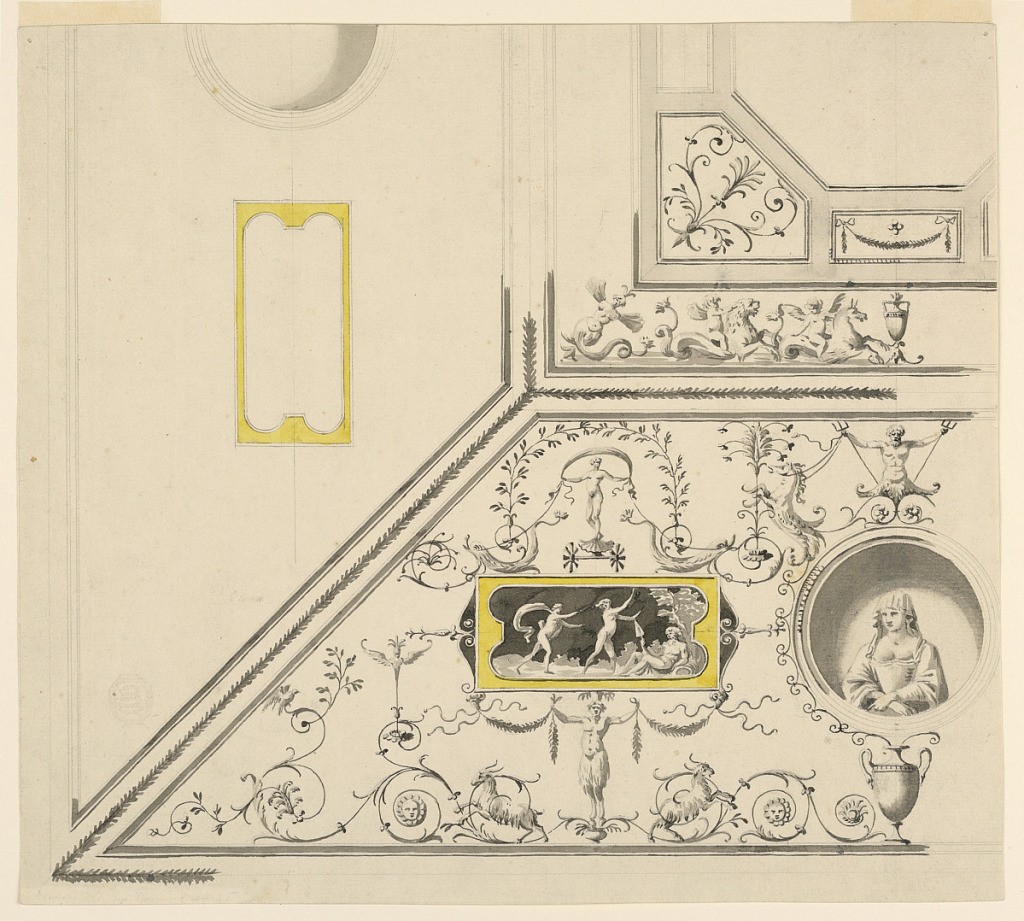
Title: Project for a Ceiling
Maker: Giuseppe Mannocchi, Italian, Active 1775 - 1782
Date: late 18th century
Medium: Graphite, pen and ink, brush and watercolor on paper
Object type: Drawing
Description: Corner of ceiling shown. Panels divided by garlands. Within a field of grotesques is a tablet with showing a frieze with figures. To the right of this, a roundel with a figure of a woman.